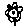
Label: flower